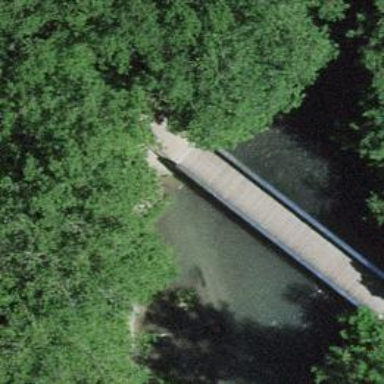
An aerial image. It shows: Path leading to bridge.